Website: apple
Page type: address-validator
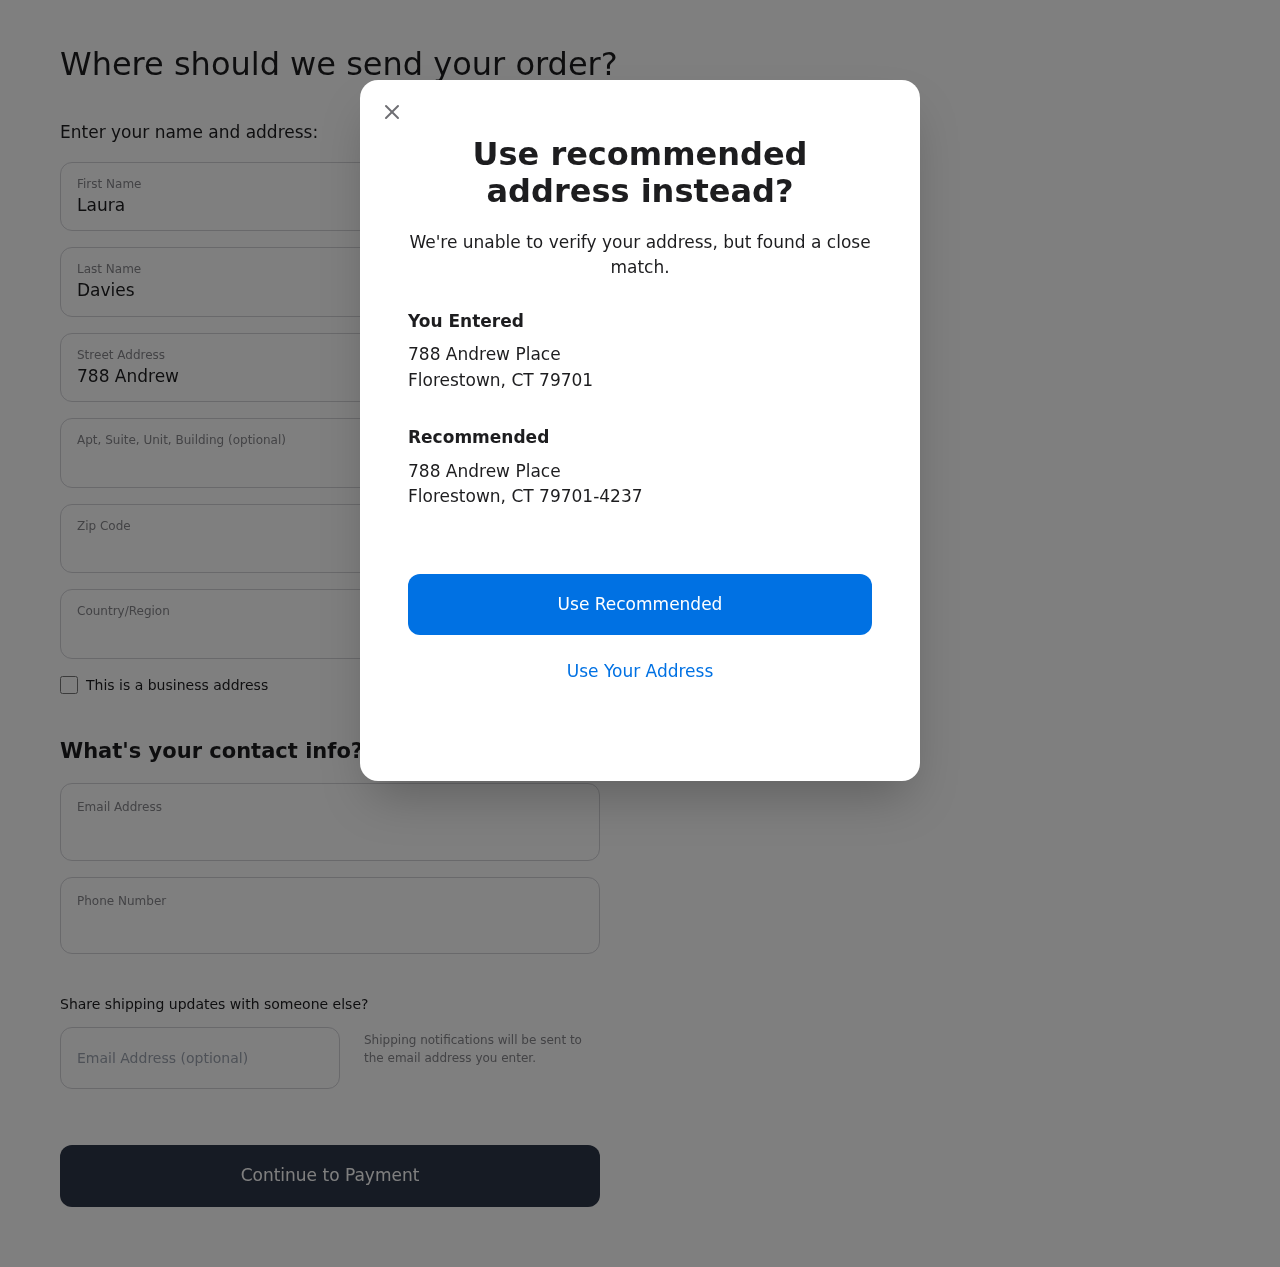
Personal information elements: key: PII_CITY
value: Florestown
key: PII_COUNTRY
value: United States
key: PII_EMAIL
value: laura.davies@gmail.com
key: PII_FIRSTNAME
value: Laura
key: PII_GIFT_EMAIL
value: tammyhayes@yahoo.com
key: PII_LASTNAME
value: Davies
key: PII_PHONE
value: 4492057645
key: PII_POSTCODE
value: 79701
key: PII_POSTCODE_FULL
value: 79701-4237
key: PII_STATE_ABBR
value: CT
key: PII_STREET
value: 788 Andrew Place
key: PII_CITY2
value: Florestown
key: PII_STATE_ABBR2
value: CT